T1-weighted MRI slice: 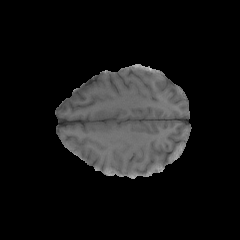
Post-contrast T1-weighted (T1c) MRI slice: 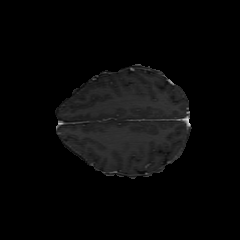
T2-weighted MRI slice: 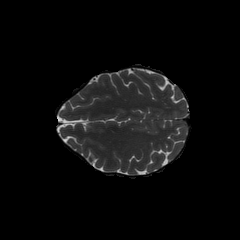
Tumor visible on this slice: no